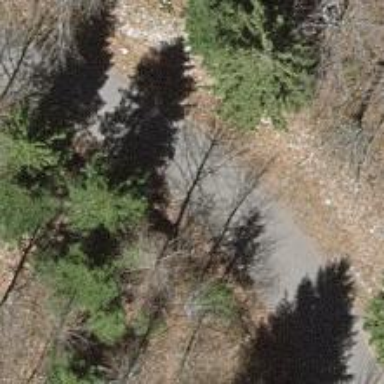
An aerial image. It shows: Well-maintained track road of grade 1.